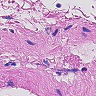
Metastatic tissue present: no